Chest X-ray. View position: PA
Patient age: 80
Patient sex: M
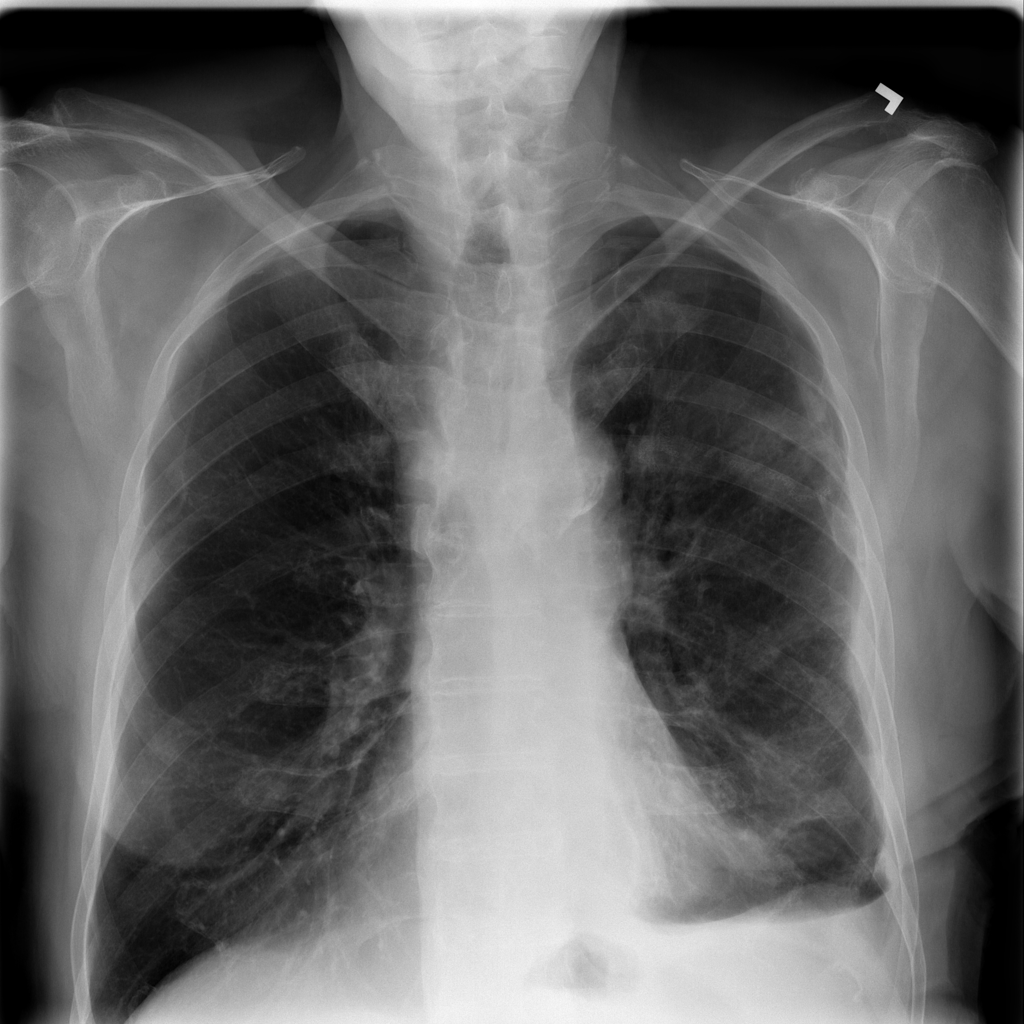
Finding: Pneumothorax